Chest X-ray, PA view. Patient: 47 years old, sex F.
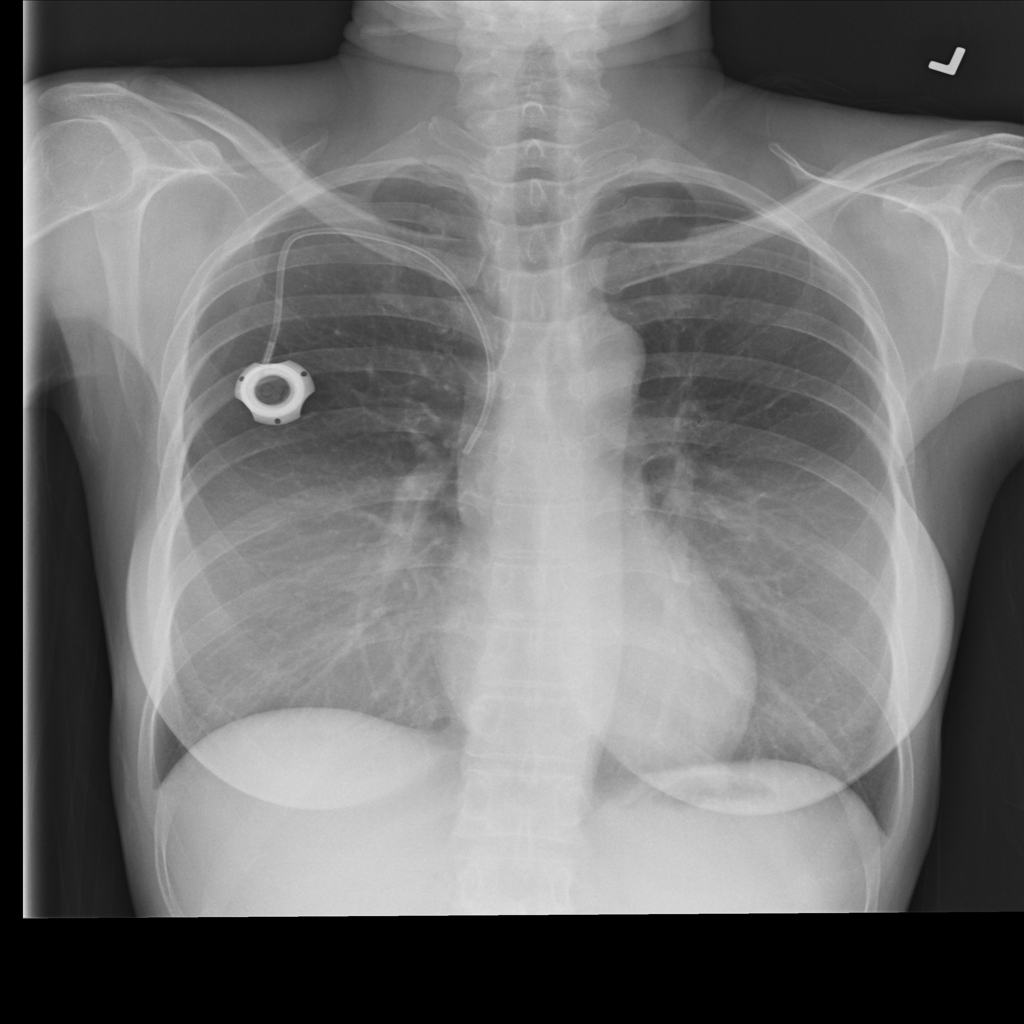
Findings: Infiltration